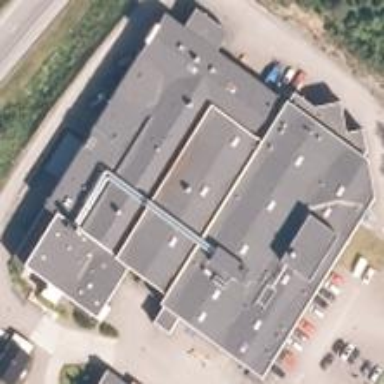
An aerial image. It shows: Manufacturing building.